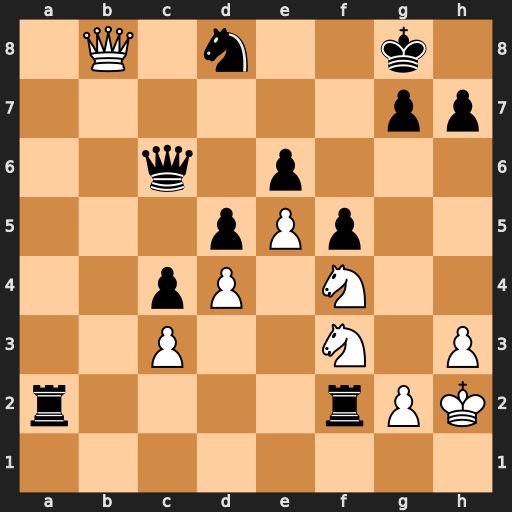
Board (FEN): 1Q1n2k1/6pp/2q1p3/3pPp2/2pP1N2/2P2N1P/r4rPK/8
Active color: w
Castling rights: -
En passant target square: -
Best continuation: Qxd8+ Kf7 Ng5#